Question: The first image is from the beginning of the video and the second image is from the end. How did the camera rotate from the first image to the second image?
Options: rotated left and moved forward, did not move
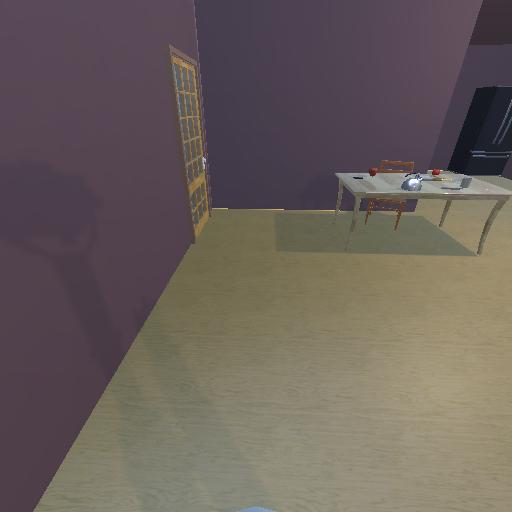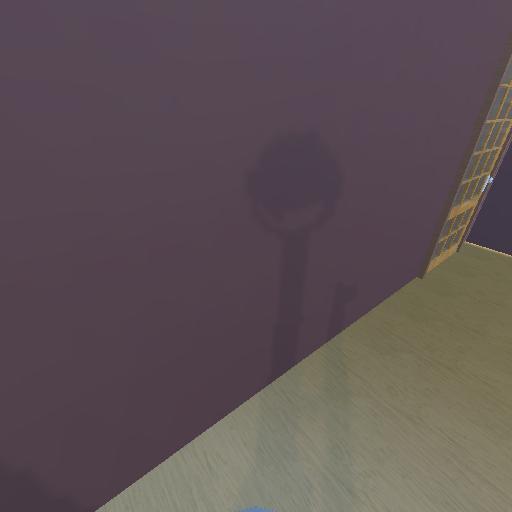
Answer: rotated left and moved forward